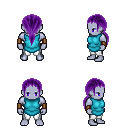
a pixel art fantasy rpg character, male body template, dark elf, purple skin, teal tunic, white pants, purple ponytail hairstyle, leather bracers, four views (front, back, left, right), 2x2 character sprite sheet, small pixel art, hard edges, no anti-aliasing